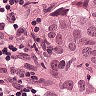
Metastatic tissue present: yes